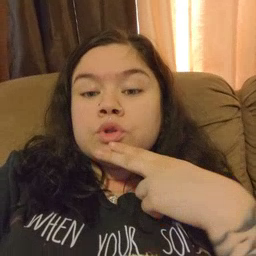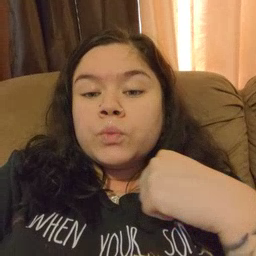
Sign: cute